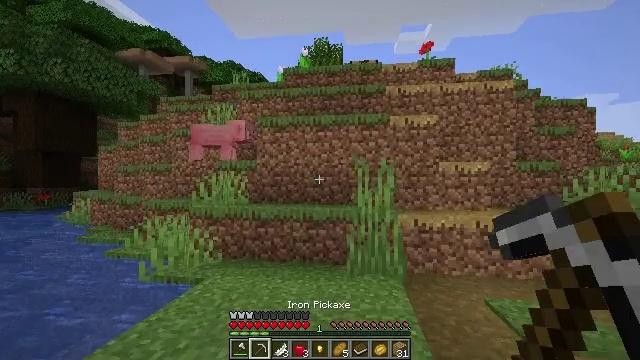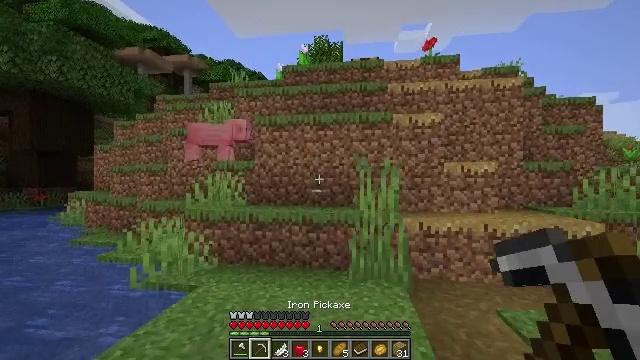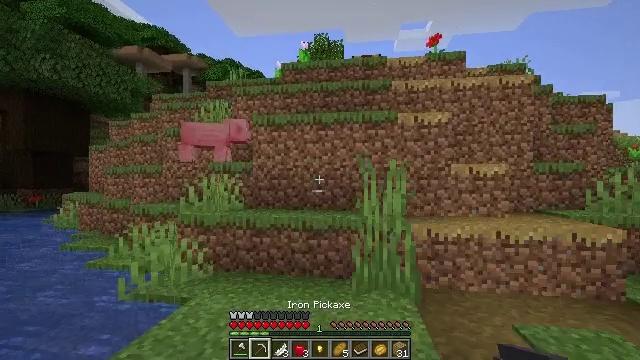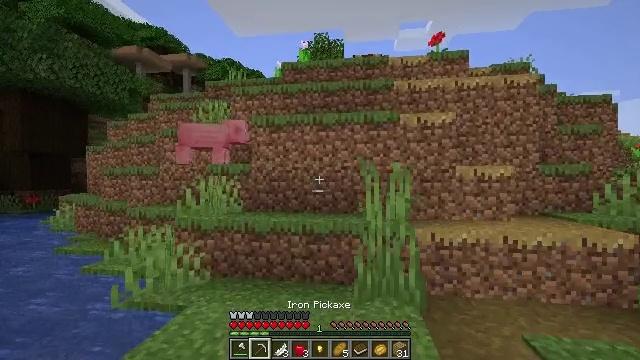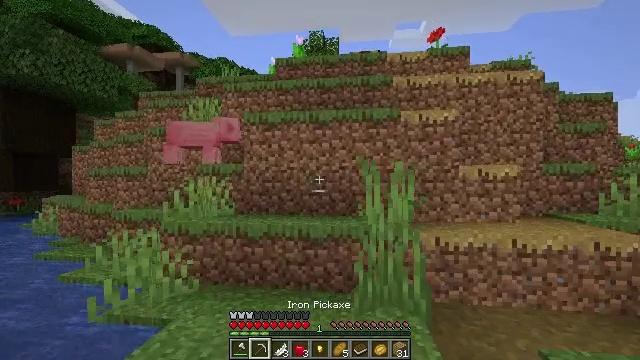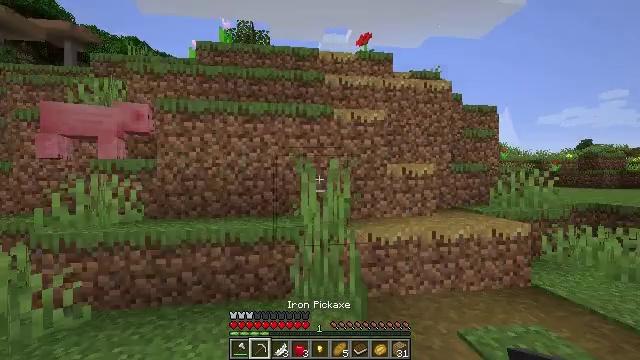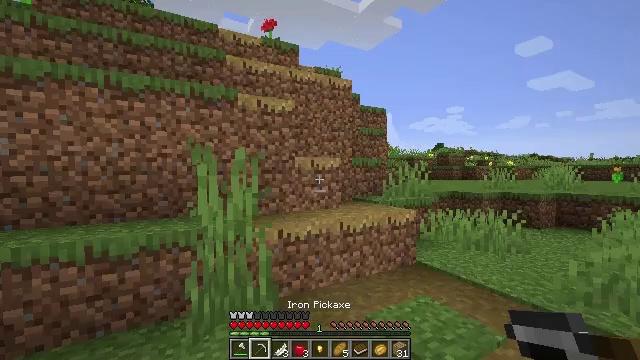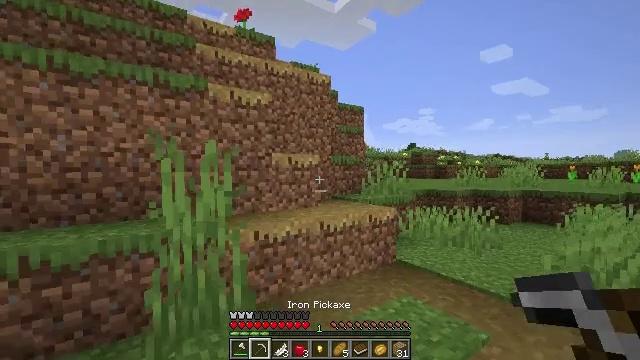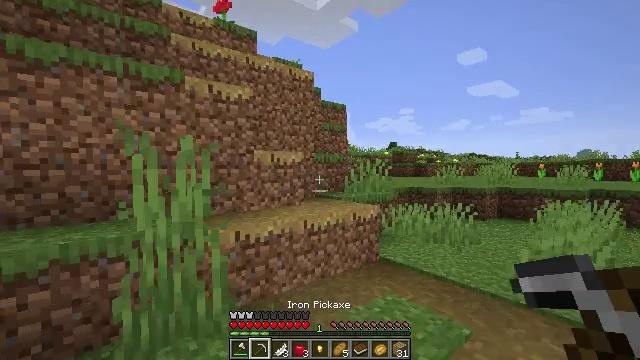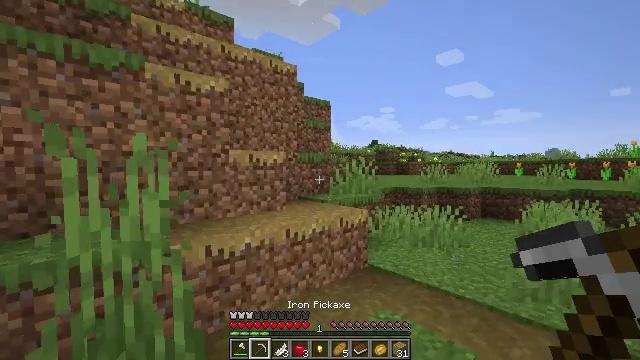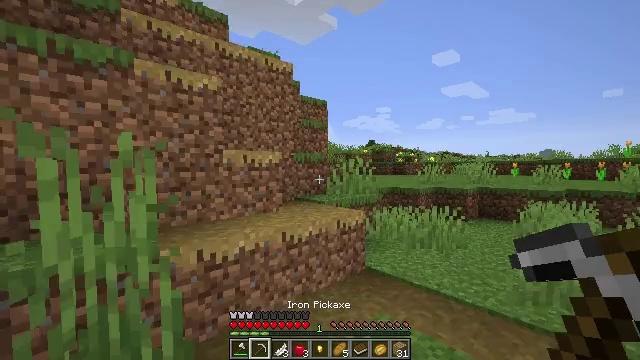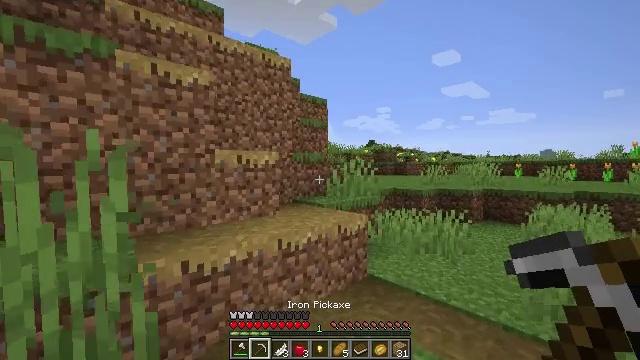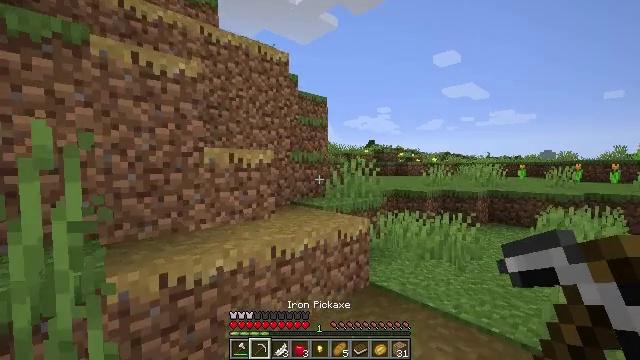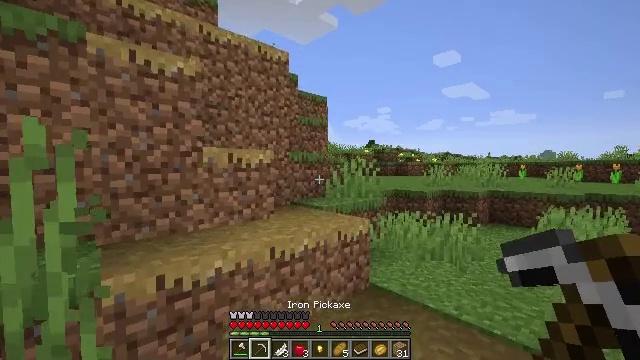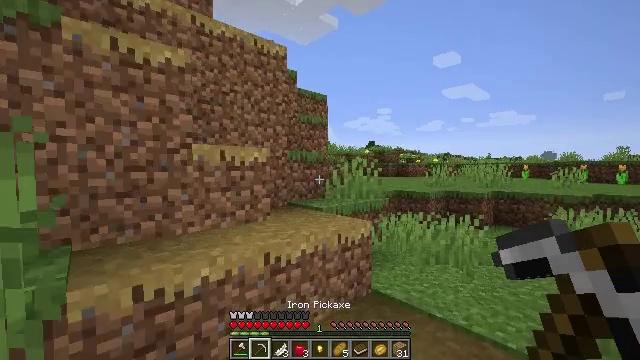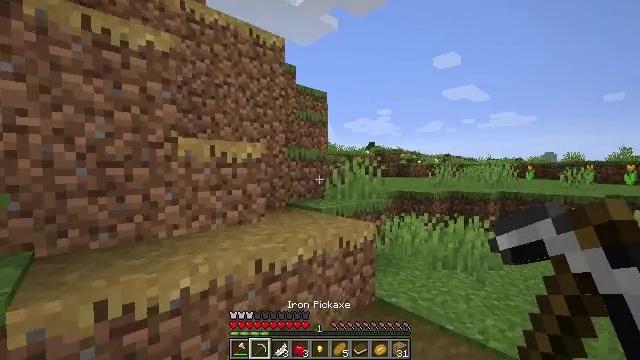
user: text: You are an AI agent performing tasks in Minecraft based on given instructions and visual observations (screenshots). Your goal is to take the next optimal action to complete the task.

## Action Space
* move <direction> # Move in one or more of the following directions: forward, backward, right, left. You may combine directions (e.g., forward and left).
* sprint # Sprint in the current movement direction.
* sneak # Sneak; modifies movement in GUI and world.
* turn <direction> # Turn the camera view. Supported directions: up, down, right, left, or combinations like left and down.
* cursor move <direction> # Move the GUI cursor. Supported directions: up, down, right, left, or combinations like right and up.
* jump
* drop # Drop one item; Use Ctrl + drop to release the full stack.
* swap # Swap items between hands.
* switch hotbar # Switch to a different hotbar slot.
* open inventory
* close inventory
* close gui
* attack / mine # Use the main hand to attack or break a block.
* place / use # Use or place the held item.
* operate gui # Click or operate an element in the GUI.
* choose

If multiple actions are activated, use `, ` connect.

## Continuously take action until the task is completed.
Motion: motion action
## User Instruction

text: Gather tall grass by hitting it.
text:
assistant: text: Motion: move forward
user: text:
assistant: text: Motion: move forward
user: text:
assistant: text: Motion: move forward
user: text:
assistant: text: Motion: move forward, turn right
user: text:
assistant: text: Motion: move forward, turn right
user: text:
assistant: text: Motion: move forward, turn right and down
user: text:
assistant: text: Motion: move forward, turn right
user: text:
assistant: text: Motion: move forward, turn right
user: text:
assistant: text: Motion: move forward, turn right
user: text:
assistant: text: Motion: move forward
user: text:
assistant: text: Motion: move forward
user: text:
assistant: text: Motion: move forward
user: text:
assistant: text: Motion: move forward
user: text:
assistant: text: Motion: move forward
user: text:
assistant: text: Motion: move forward
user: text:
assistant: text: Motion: move forward
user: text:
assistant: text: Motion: move forward
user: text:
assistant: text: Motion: move forward, turn left
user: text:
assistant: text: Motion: move forward, turn left, jump
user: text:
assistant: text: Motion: move forward, turn left, jump
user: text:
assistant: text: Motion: move forward, turn left, jump
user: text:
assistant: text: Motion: move forward, turn left, jump
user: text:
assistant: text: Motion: move forward, turn left, jump
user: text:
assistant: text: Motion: move forward, turn left, jump
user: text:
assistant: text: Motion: move forward, jump
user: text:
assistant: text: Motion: move forward, jump
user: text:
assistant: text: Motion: move forward, jump
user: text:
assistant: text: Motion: move forward, jump
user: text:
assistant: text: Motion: move forward, jump
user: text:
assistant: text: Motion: move forward, jump